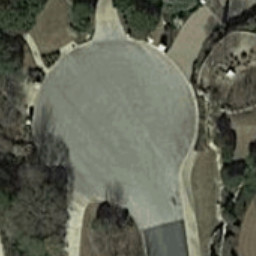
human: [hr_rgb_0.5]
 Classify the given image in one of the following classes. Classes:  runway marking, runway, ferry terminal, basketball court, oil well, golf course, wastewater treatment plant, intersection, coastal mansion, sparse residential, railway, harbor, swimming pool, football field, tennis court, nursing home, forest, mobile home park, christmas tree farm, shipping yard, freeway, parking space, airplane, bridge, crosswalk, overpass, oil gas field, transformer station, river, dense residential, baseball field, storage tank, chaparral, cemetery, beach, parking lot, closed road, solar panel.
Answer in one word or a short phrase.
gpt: closed road